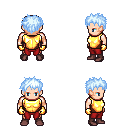
a pixel art fantasy rpg character, male body template, human, light skin, gold chest armor, red pants, white cyan bedhead hairstyle, gold gloves, maroon shoes, four views (front, back, left, right), 2x2 character sprite sheet, small pixel art, hard edges, no anti-aliasing